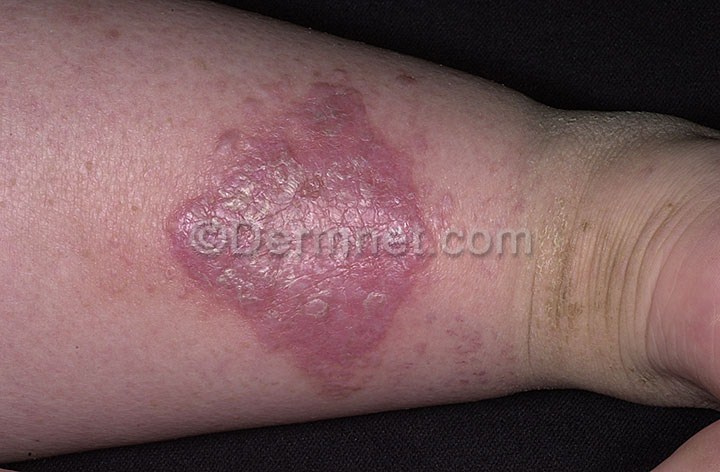
Disease: Psoriasis pictures Lichen Planus and related diseases